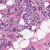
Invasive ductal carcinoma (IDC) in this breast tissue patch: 1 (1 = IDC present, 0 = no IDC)